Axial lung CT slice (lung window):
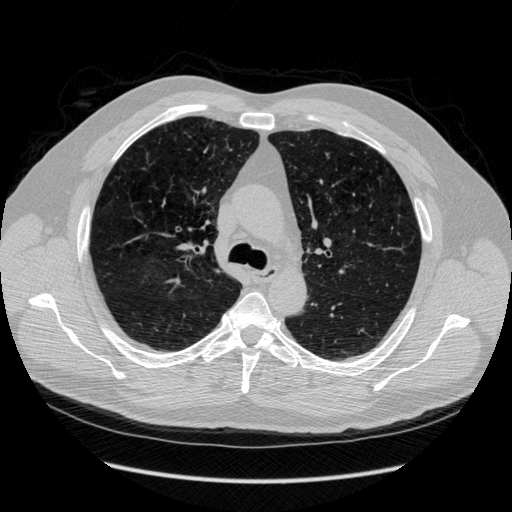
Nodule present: no